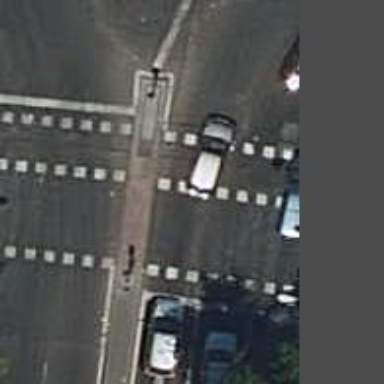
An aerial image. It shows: Road crossing with traffic signals.